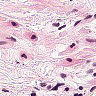
Metastatic tissue present: no